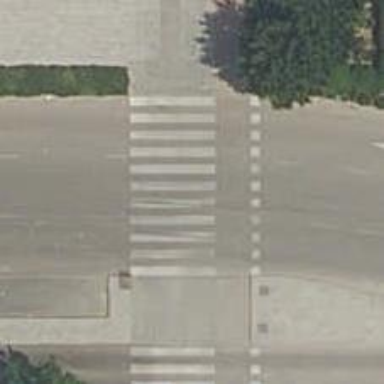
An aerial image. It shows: Uncontrolled crossing on the road.